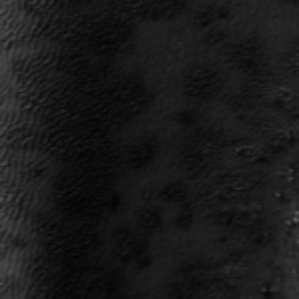
Label: frost